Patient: sex M, age 36
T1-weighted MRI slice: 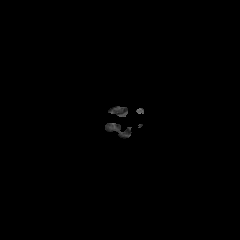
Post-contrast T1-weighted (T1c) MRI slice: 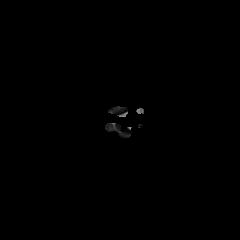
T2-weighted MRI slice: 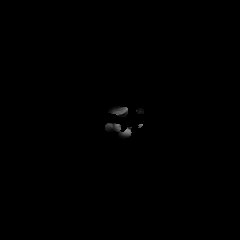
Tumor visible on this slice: no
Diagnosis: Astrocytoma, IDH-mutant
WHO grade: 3